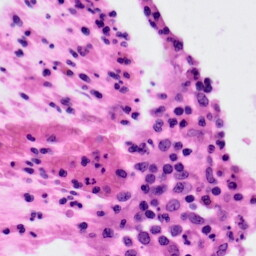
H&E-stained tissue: Colon